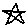
Label: star